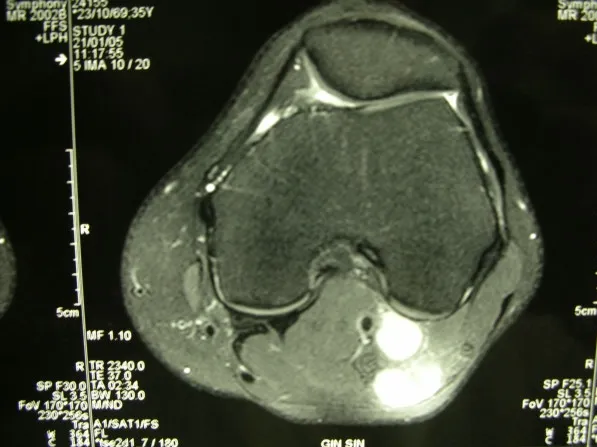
Axial MRI of the left popliteal fossa showing two enlarged nodes in close proximity to the popliteal vessels.
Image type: radiology (mri)